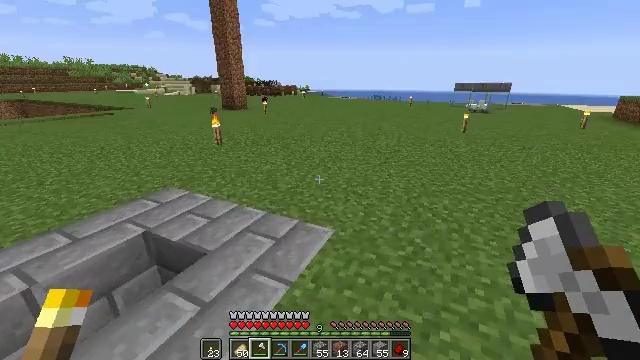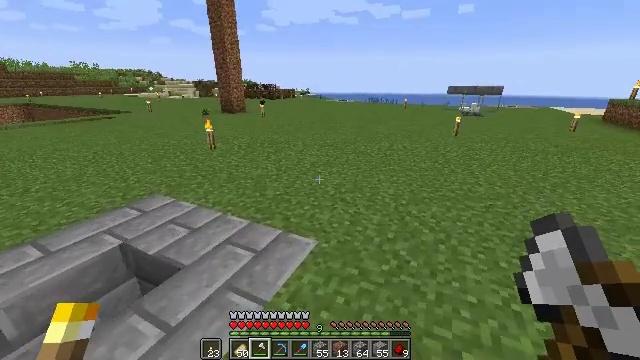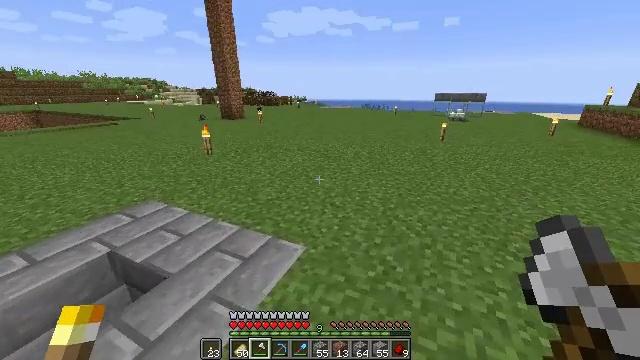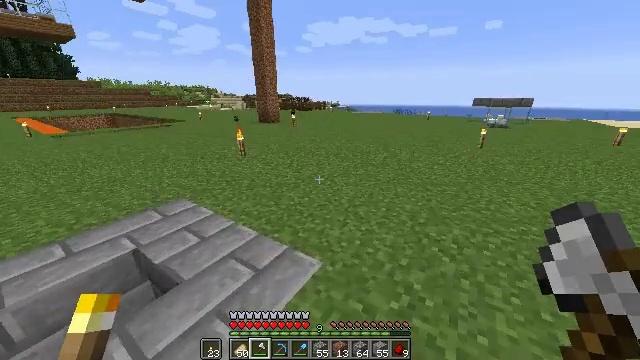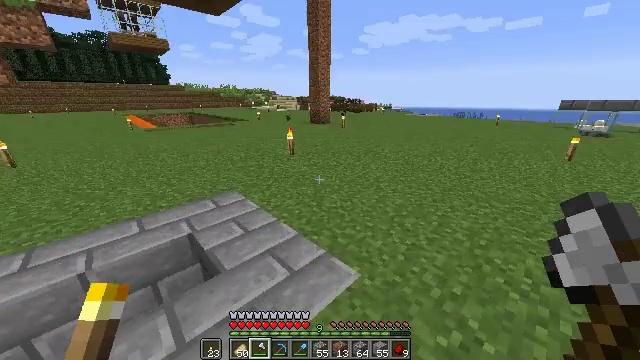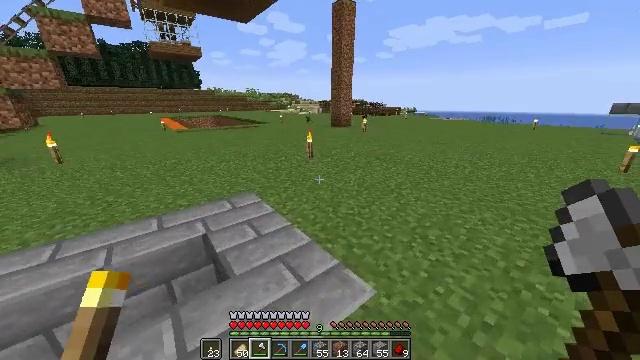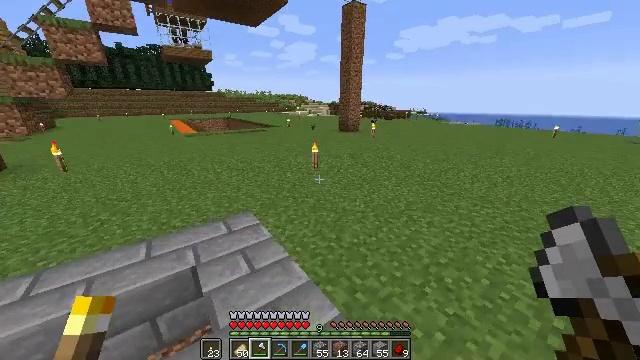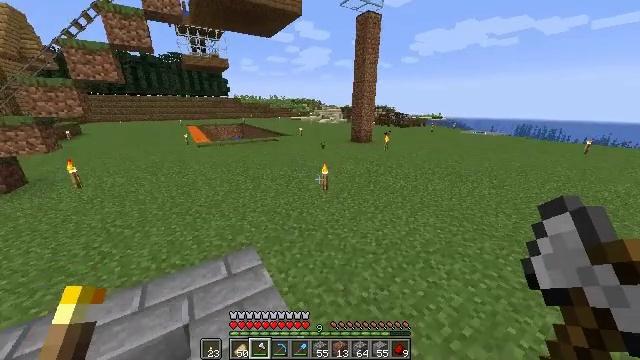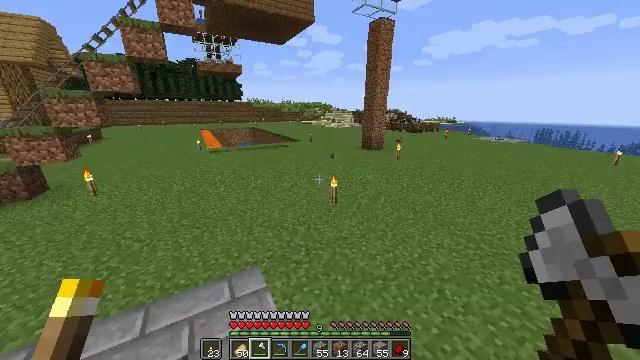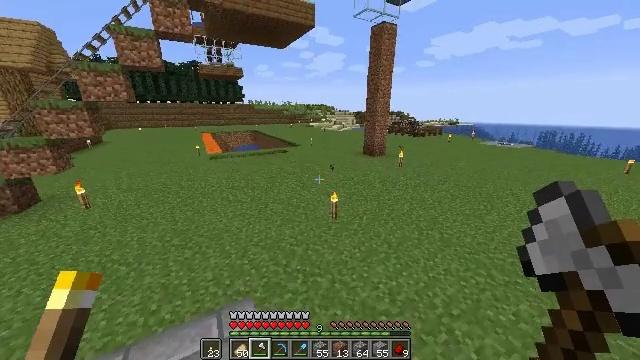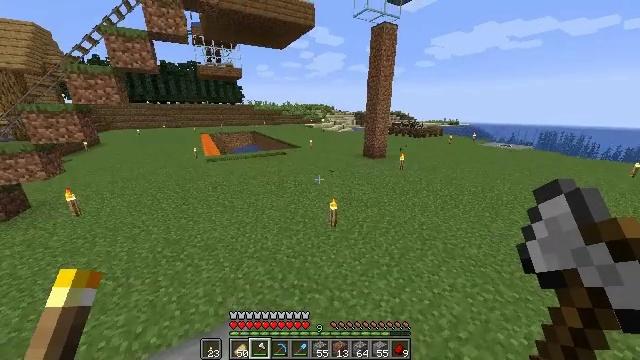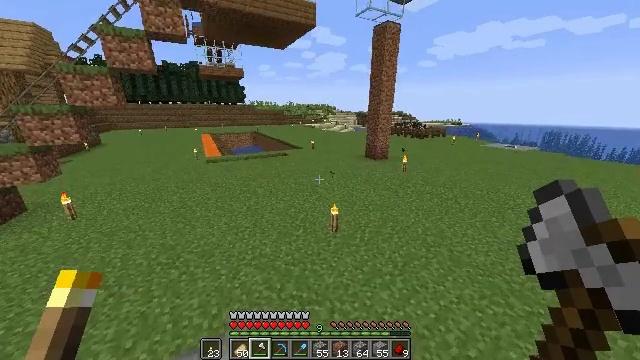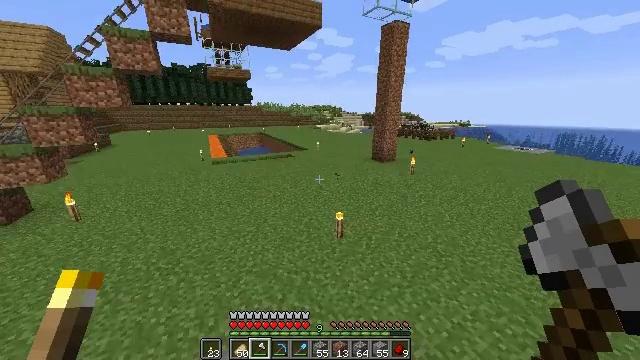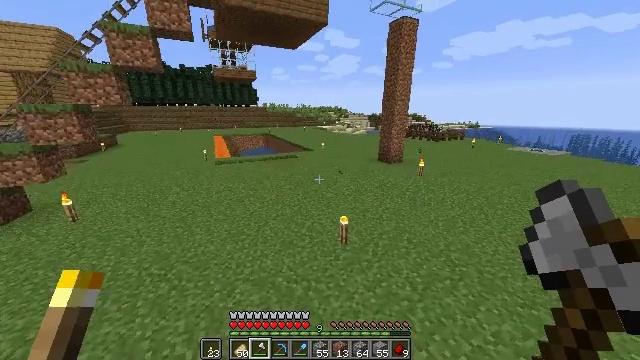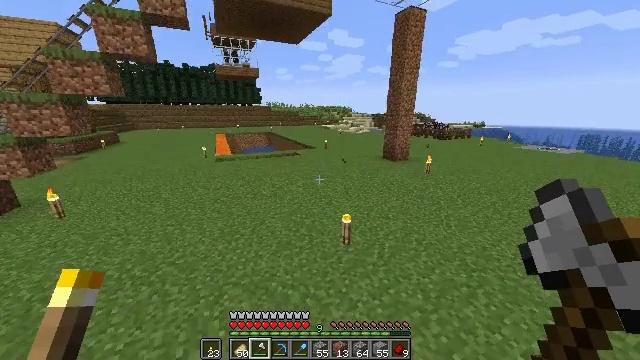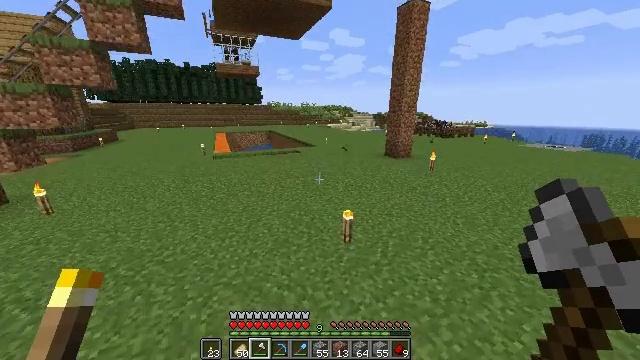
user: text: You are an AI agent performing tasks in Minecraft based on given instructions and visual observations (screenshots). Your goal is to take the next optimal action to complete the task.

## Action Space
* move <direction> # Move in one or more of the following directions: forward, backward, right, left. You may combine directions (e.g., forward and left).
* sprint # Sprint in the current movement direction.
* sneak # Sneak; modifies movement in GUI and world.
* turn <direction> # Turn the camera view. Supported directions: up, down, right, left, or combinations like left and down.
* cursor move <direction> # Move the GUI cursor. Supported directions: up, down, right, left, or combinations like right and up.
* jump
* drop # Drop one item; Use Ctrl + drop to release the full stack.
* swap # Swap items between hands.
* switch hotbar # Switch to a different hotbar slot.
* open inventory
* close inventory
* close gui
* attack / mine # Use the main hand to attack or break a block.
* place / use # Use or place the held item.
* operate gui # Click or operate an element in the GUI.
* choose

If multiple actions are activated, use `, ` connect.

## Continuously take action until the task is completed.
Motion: motion action
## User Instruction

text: Make rails on the crafting table.
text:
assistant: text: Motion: move forward and move right, sprint
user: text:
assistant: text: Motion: move forward, sprint
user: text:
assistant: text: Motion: move forward, turn left
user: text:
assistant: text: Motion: move forward, turn left
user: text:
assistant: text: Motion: move forward, turn left
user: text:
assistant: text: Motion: move forward, turn left, jump
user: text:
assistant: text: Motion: move forward, turn left, jump
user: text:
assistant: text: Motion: move forward, turn left, jump
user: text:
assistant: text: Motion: move forward, jump
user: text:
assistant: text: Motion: move forward, jump
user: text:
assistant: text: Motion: move forward, jump
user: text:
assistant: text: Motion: move forward, turn left, jump
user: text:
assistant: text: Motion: move forward, turn left, jump
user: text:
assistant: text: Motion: move forward, jump
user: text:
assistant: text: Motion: move forward, jump
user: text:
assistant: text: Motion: move forward, sprint, jump
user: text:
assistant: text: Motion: move forward, sprint, jump
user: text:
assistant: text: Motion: move forward, sprint, jump
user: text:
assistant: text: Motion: move forward, sprint, jump
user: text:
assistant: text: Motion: move forward, sprint, jump
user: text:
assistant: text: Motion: move forward, jump
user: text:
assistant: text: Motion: move forward, jump
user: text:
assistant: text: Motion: move forward, jump
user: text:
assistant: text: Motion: move forward, jump
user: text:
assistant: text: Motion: move forward, jump
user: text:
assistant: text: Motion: move forward, jump
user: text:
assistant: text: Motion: move forward, jump
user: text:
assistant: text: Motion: move forward, jump
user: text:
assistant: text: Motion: move forward, sprint, jump
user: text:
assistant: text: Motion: move forward, sprint, jump